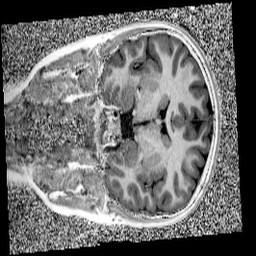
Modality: UNIT1
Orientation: coronal
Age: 11
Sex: female
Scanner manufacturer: siemens
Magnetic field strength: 3 T
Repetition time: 4 s
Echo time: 0.00299 s